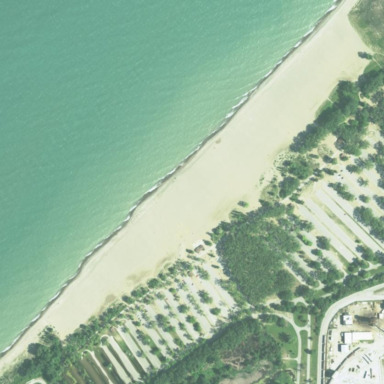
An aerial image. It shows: Sandy beach.